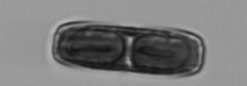
Label: Ephemera